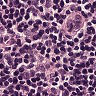
Metastatic tissue present: no